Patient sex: M
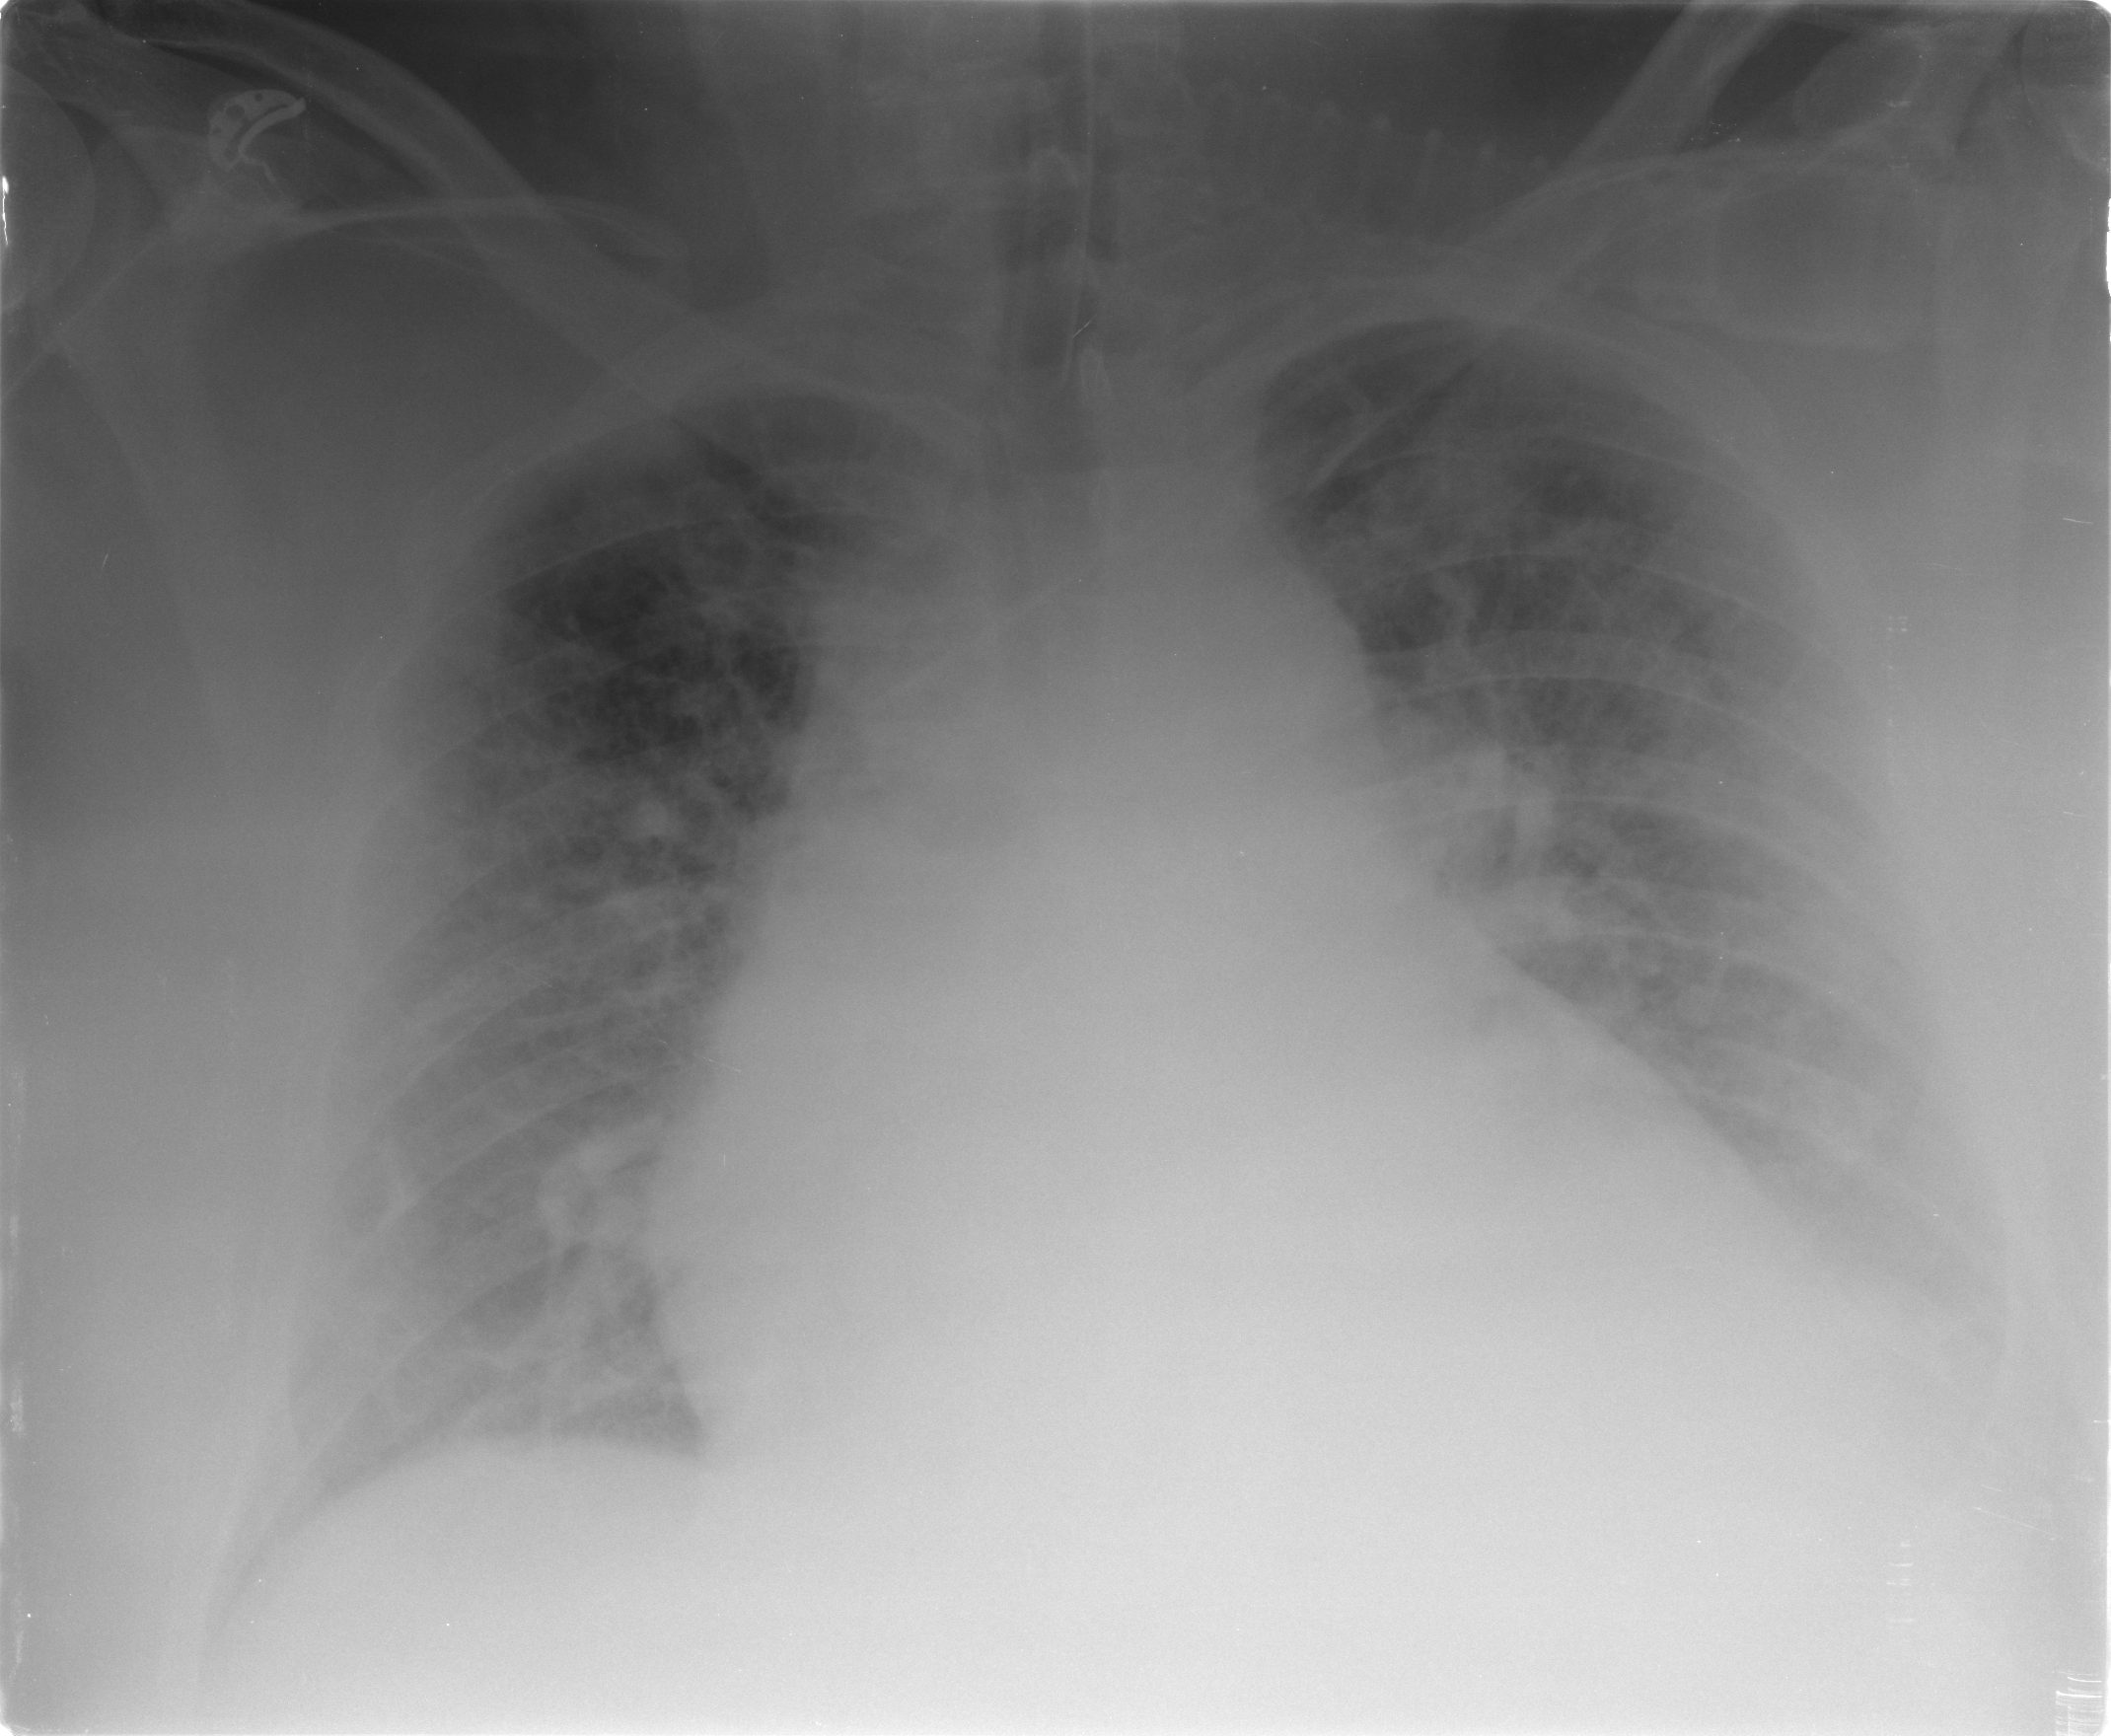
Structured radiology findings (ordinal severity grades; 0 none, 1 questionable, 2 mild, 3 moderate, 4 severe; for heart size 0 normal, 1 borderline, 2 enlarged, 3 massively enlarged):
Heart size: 3
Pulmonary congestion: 3
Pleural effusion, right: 2
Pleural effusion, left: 2
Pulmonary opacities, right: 0
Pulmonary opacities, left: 0
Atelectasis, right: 3
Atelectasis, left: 3